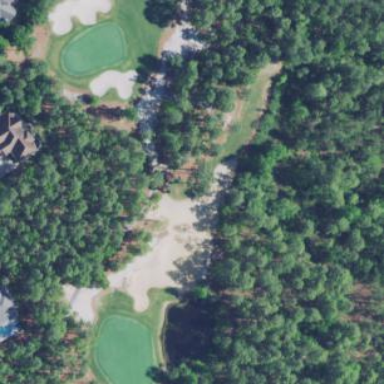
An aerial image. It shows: Golf bunker filled with natural sand.